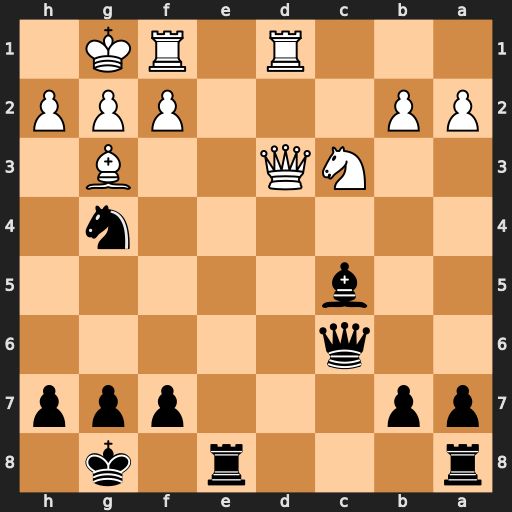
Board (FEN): r3r1k1/pp3ppp/2q5/2b5/6n1/2NQ2B1/PP3PPP/3R1RK1
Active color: b
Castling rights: -
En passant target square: -
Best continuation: Ne3 fxe3 Rxe3 Qxe3 Bxe3+